Field crop: tomato
Growth stage: 1
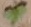
Species: solanum